Question: I'm trying the leetcode remove elements problem. The goal is to remove all the elements from an array equal to a certain value. For example if the 'array = [3, 2, 2, 3]' and the 'val = 3' the output array should be [2, 2].
My filter function seems to be producing the correct output based on the console log, but in the return statement it is something totally different.
Below is a copy of my code:
'''
/**
* @param {number[]} nums
* @param {number} val
* @return {number}
*/
var removeElement = function(nums, val) {
let filteredNums = nums.filter(element => {
return element !== val
});
console.log(filteredNums)
return filteredNums;
};
'''
Here is what I am getting for the output:

Is there something I am doing incorrect that I am missing?
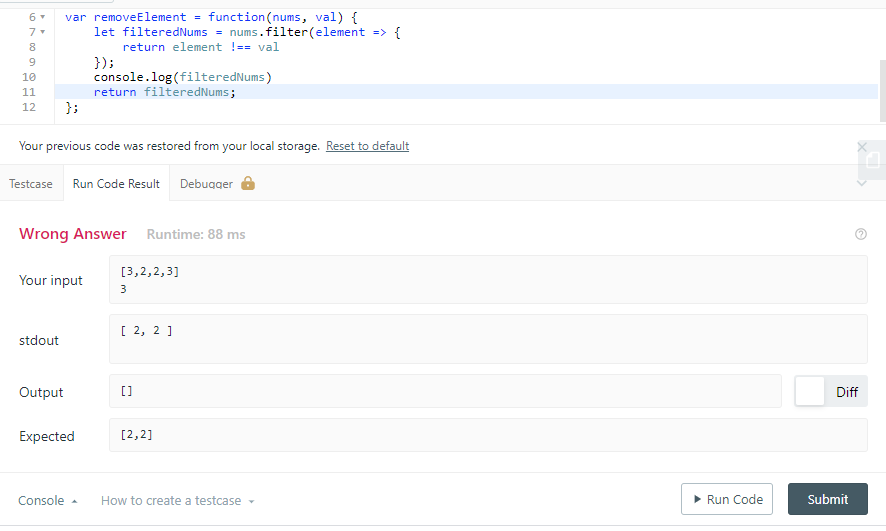
Answer: By assuming to elements form the array, you could use a different approach by splicing the array.
By using <URL>, you need to iterate from the end of the array, because the index is changing for deleted elements.
Finally you need to return the new length of the array.
'''
/**
* @param {number[]} nums
* @param {number} val
* @return {number}
*/
var removeElement = function(nums, val) {
let i = nums.length;
while (i--) if (nums[i] === val) nums.splice(i, 1);
return nums.length;
};
var array = [3, 2, 2, 3];
console.log(removeElement(array, 3));
console.log(array);
'''